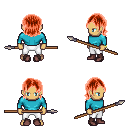
a pixel art fantasy rpg character, male body template, human, tanned skin, teal long-sleeve shirt, white pants, red long bangs hairstyle, bracelets, maroon shoes, spear, four views (front, back, left, right), 2x2 character sprite sheet, small pixel art, hard edges, no anti-aliasing